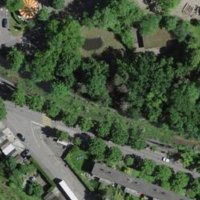
EUNIS habitat code: 53
Species observed at this site:
Sus scrofa
Prunus mahaleb